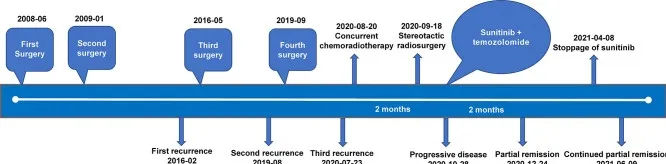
The treatment timeline of the patient with multiple recurrent meningiomas.
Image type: chart (chart)